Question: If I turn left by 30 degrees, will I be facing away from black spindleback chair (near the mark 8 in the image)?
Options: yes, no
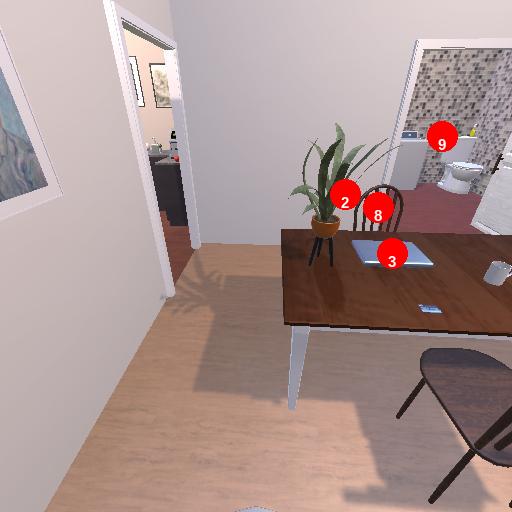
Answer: yes